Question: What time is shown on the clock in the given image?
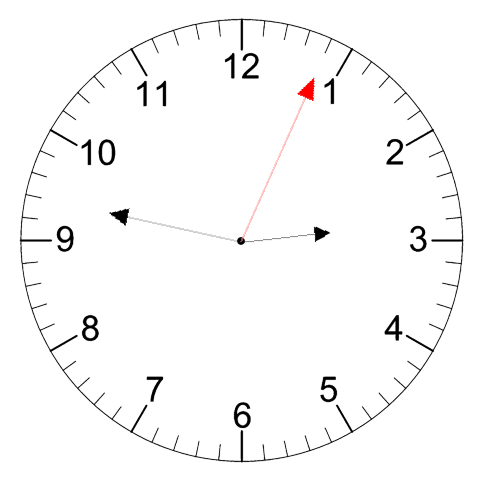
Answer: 02:47:04